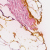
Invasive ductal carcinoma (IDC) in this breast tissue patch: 0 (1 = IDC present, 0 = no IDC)